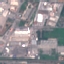
Land use / land cover: Industrial